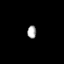
Tissue: prostate
Cell type: T cells
Senescence score: 0.3344
Nuclear area (px): 112
Mean DAPI intensity: 169.179